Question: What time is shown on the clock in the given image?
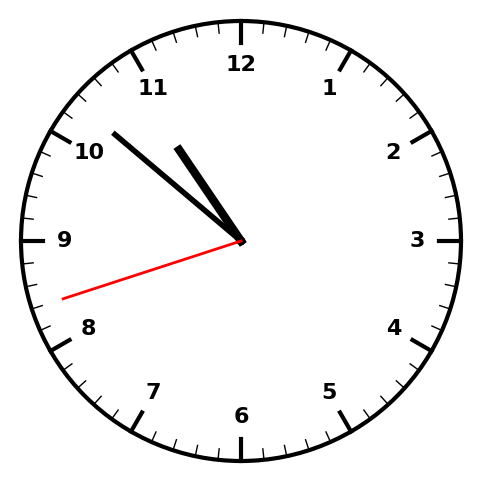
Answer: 10:51:42